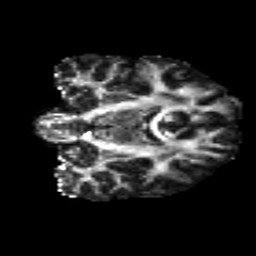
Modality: FA
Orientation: coronal
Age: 33
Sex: female
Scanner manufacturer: siemens
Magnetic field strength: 3 T
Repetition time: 8.8 s
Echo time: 0.085 s